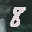
Label: 8